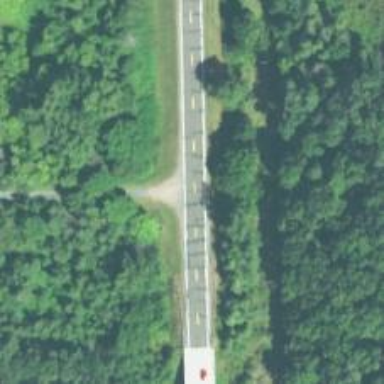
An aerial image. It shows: Primary highway.